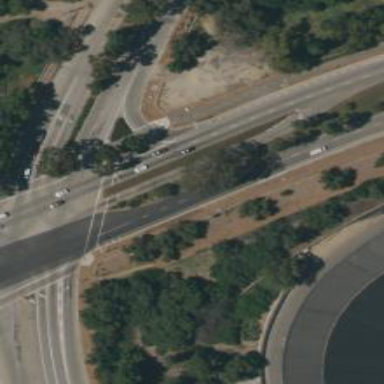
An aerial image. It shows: Primary link highway with asphalt surface.